Question: I have generated my UI with Qt Designer:
like this

I have used the .ui file with the following python code:
'''
Ui_MainWindow, QtBaseClass = uic.loadUiType("vault.ui")
Ui_Credentials, QtBaseClass = uic.loadUiType("credentials.ui")
class Credentials(QMainWindow):
def __init__(self):
super(Credentials, self).__init__()
self.ui = Ui_Credentials()
self.ui.setupUi(self)
class MainWindow(QMainWindow):
def __init__(self):
super(MainWindow, self).__init__()
self.ui = Ui_MainWindow()
self.ui.setupUi(self)
self.ui.load.clicked.connect(self.loadVault)
self.ui.next.clicked.connect(self.next)
self.controller = CLI(....)
self.loadVault()
def loadVault(self):
self.ui.vault.clear()
vaults = self.controller.listVaults()
for vault in vaults:
item = QListWidgetItem(vault)
self.ui.vault.addItem(item)
def next(self):
print(self.ui.vault.currentItem().text())
window = Credentials()
window.show()
if __name__ == "__main__":
app = QApplication(sys.argv)
window = MainWindow()
window.show()
sys.exit(app.exec_())
'''
I have tried to change the window when the button next is pressed by created a new class and using a different ui file.
I found this <URL> where this is a similar problem but the code is this post doesn't use a .ui and I did not manage to have a working code with .ui file. I have succeeded to have a new window when I don't use my ui file.
Someone know how can I deal with this ? Is it not adviced to use .ui file?
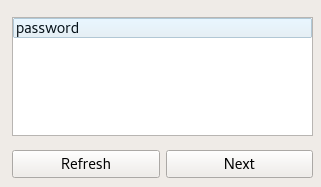
Answer: The solution that I propose is similar to my previous answer, the objective is to change the graphical part so we will use the function setupUI () that generates that part.
When we press the next button, you must change it back with that function.
'''
Ui_MainWindow, _ = uic.loadUiType("vault.ui")
Ui_Credentials, _ = uic.loadUiType("credentials.ui")
class MainWindow(QMainWindow):
def __init__(self):
super(MainWindow, self).__init__()
self.startMainWindow()
def startMainWindow(self):
self.ui = Ui_MainWindow()
self.ui.setupUi(self)
self.ui.next.clicked.connect(self.startCredentials)
def startCredentials(self):
self.ui = Ui_Credentials()
self.ui.setupUi(self)
if __name__ == "__main__":
app = QApplication(sys.argv)
window = MainWindow()
window.show()
sys.exit(app.exec_())
'''